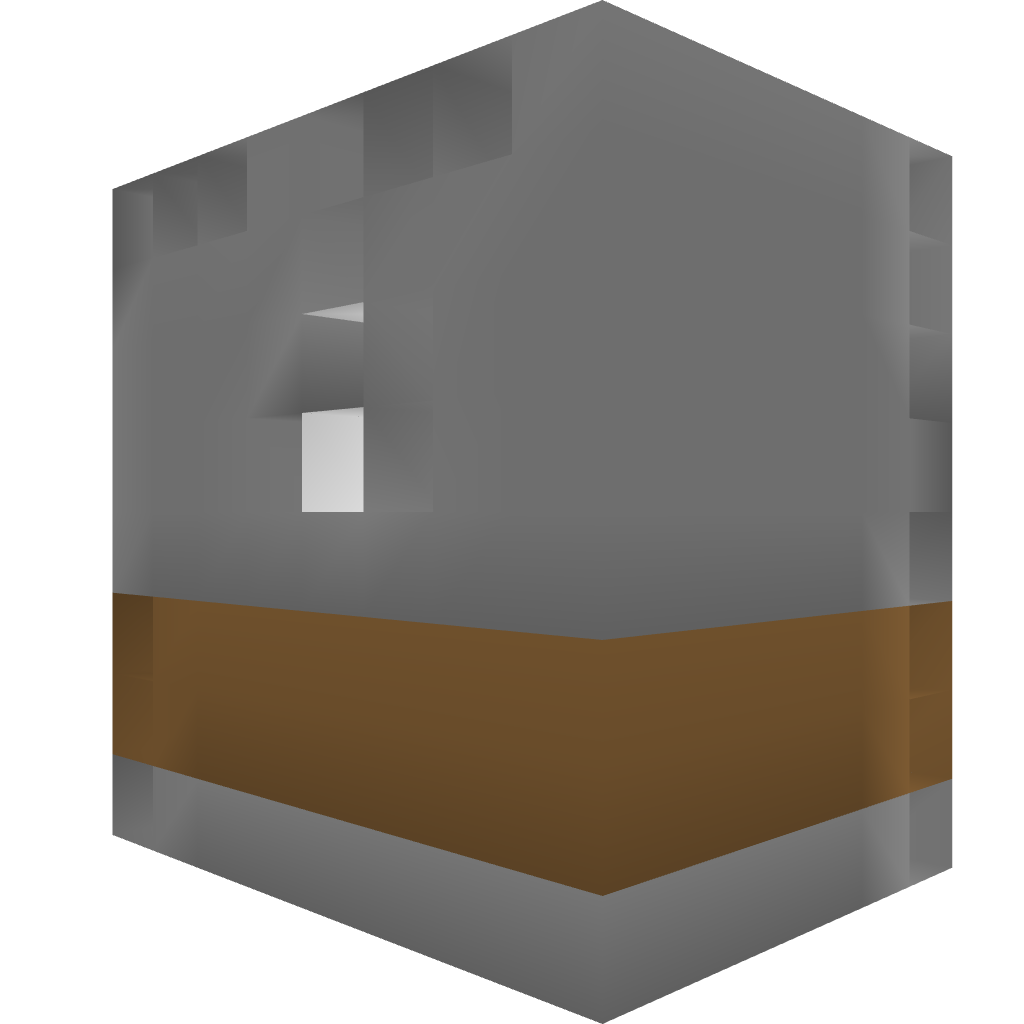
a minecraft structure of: earth stone prison block